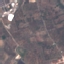
Land use / land cover: PermanentCrop